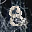
Label: 8